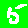
Digit: 5